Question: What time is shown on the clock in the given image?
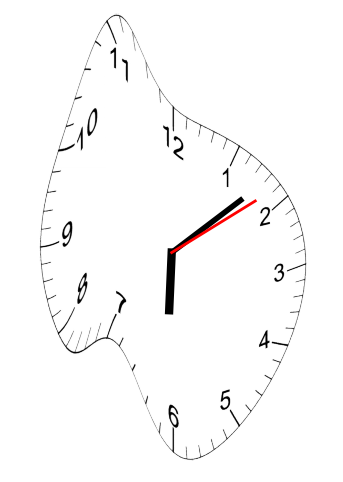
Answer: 06:08:09